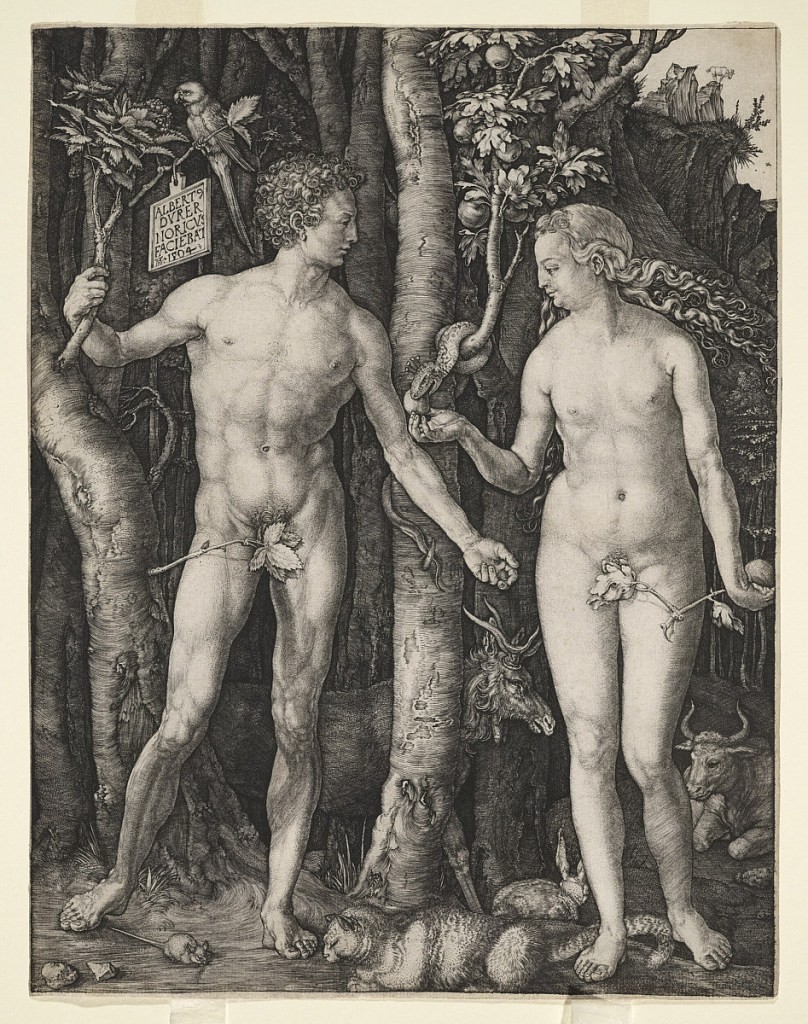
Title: Adam and Eve
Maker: Albrecht Dürer, German, 1471–1528
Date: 1504
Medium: Engraving on cream laid paper
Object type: Print
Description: Adam stands at left, Eve, right, with tree between.  Eve holds the apple, receiving it from the serpent.  Adam holds a branch of the tree in his right hand, bearing a parrot and tablet inscribed: ALBERTVS DURER NORICVS FACIEBAT.